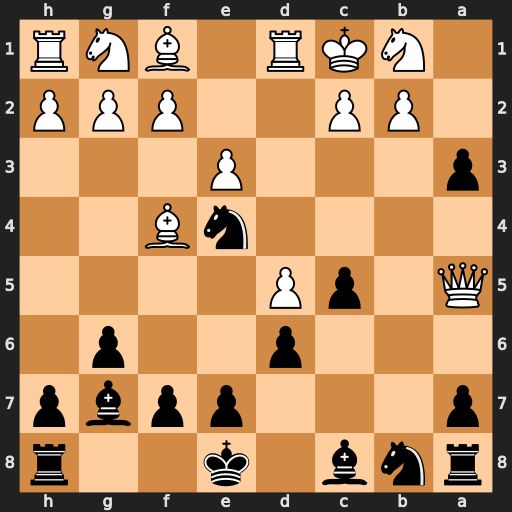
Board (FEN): rnb1k2r/p3ppbp/3p2p1/Q1pP4/4nB2/p3P3/1PP2PPP/1NKR1BNR
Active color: b
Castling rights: kq
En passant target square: -
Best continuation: axb2#